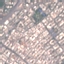
Land use / land cover: Residential